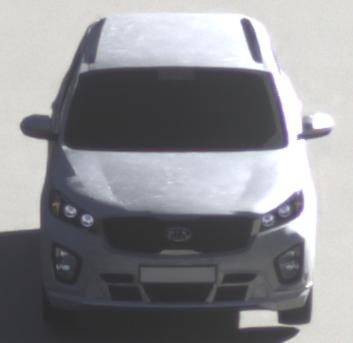
Make: KIA
Model: Sorento 2.2 CRDi
Detailed model: Sorento (UM)
Model produced from: 2015/03
Model produced until: 2017/10
Doors: 5
Color: white
Road condition: dry road
Daytime: morning or afternoon
Contrast: high contrast